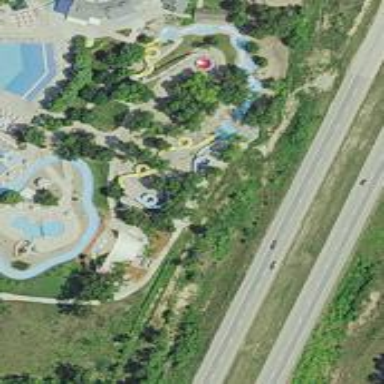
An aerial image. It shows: Water slide attraction.